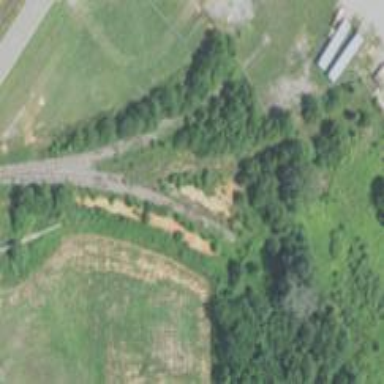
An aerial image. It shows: Disused railway siding.